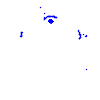
Particle: pion